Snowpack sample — Buffalo Mountain, Silverthorne, Colorado, USA (1/25/25, 10:11 AM MST)
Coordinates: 39.6222, -106.1139
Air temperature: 22 °F
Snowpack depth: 110 cm
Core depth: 30 cm
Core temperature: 42.8 °F
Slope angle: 12°, slope face: 102°
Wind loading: high
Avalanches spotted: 0
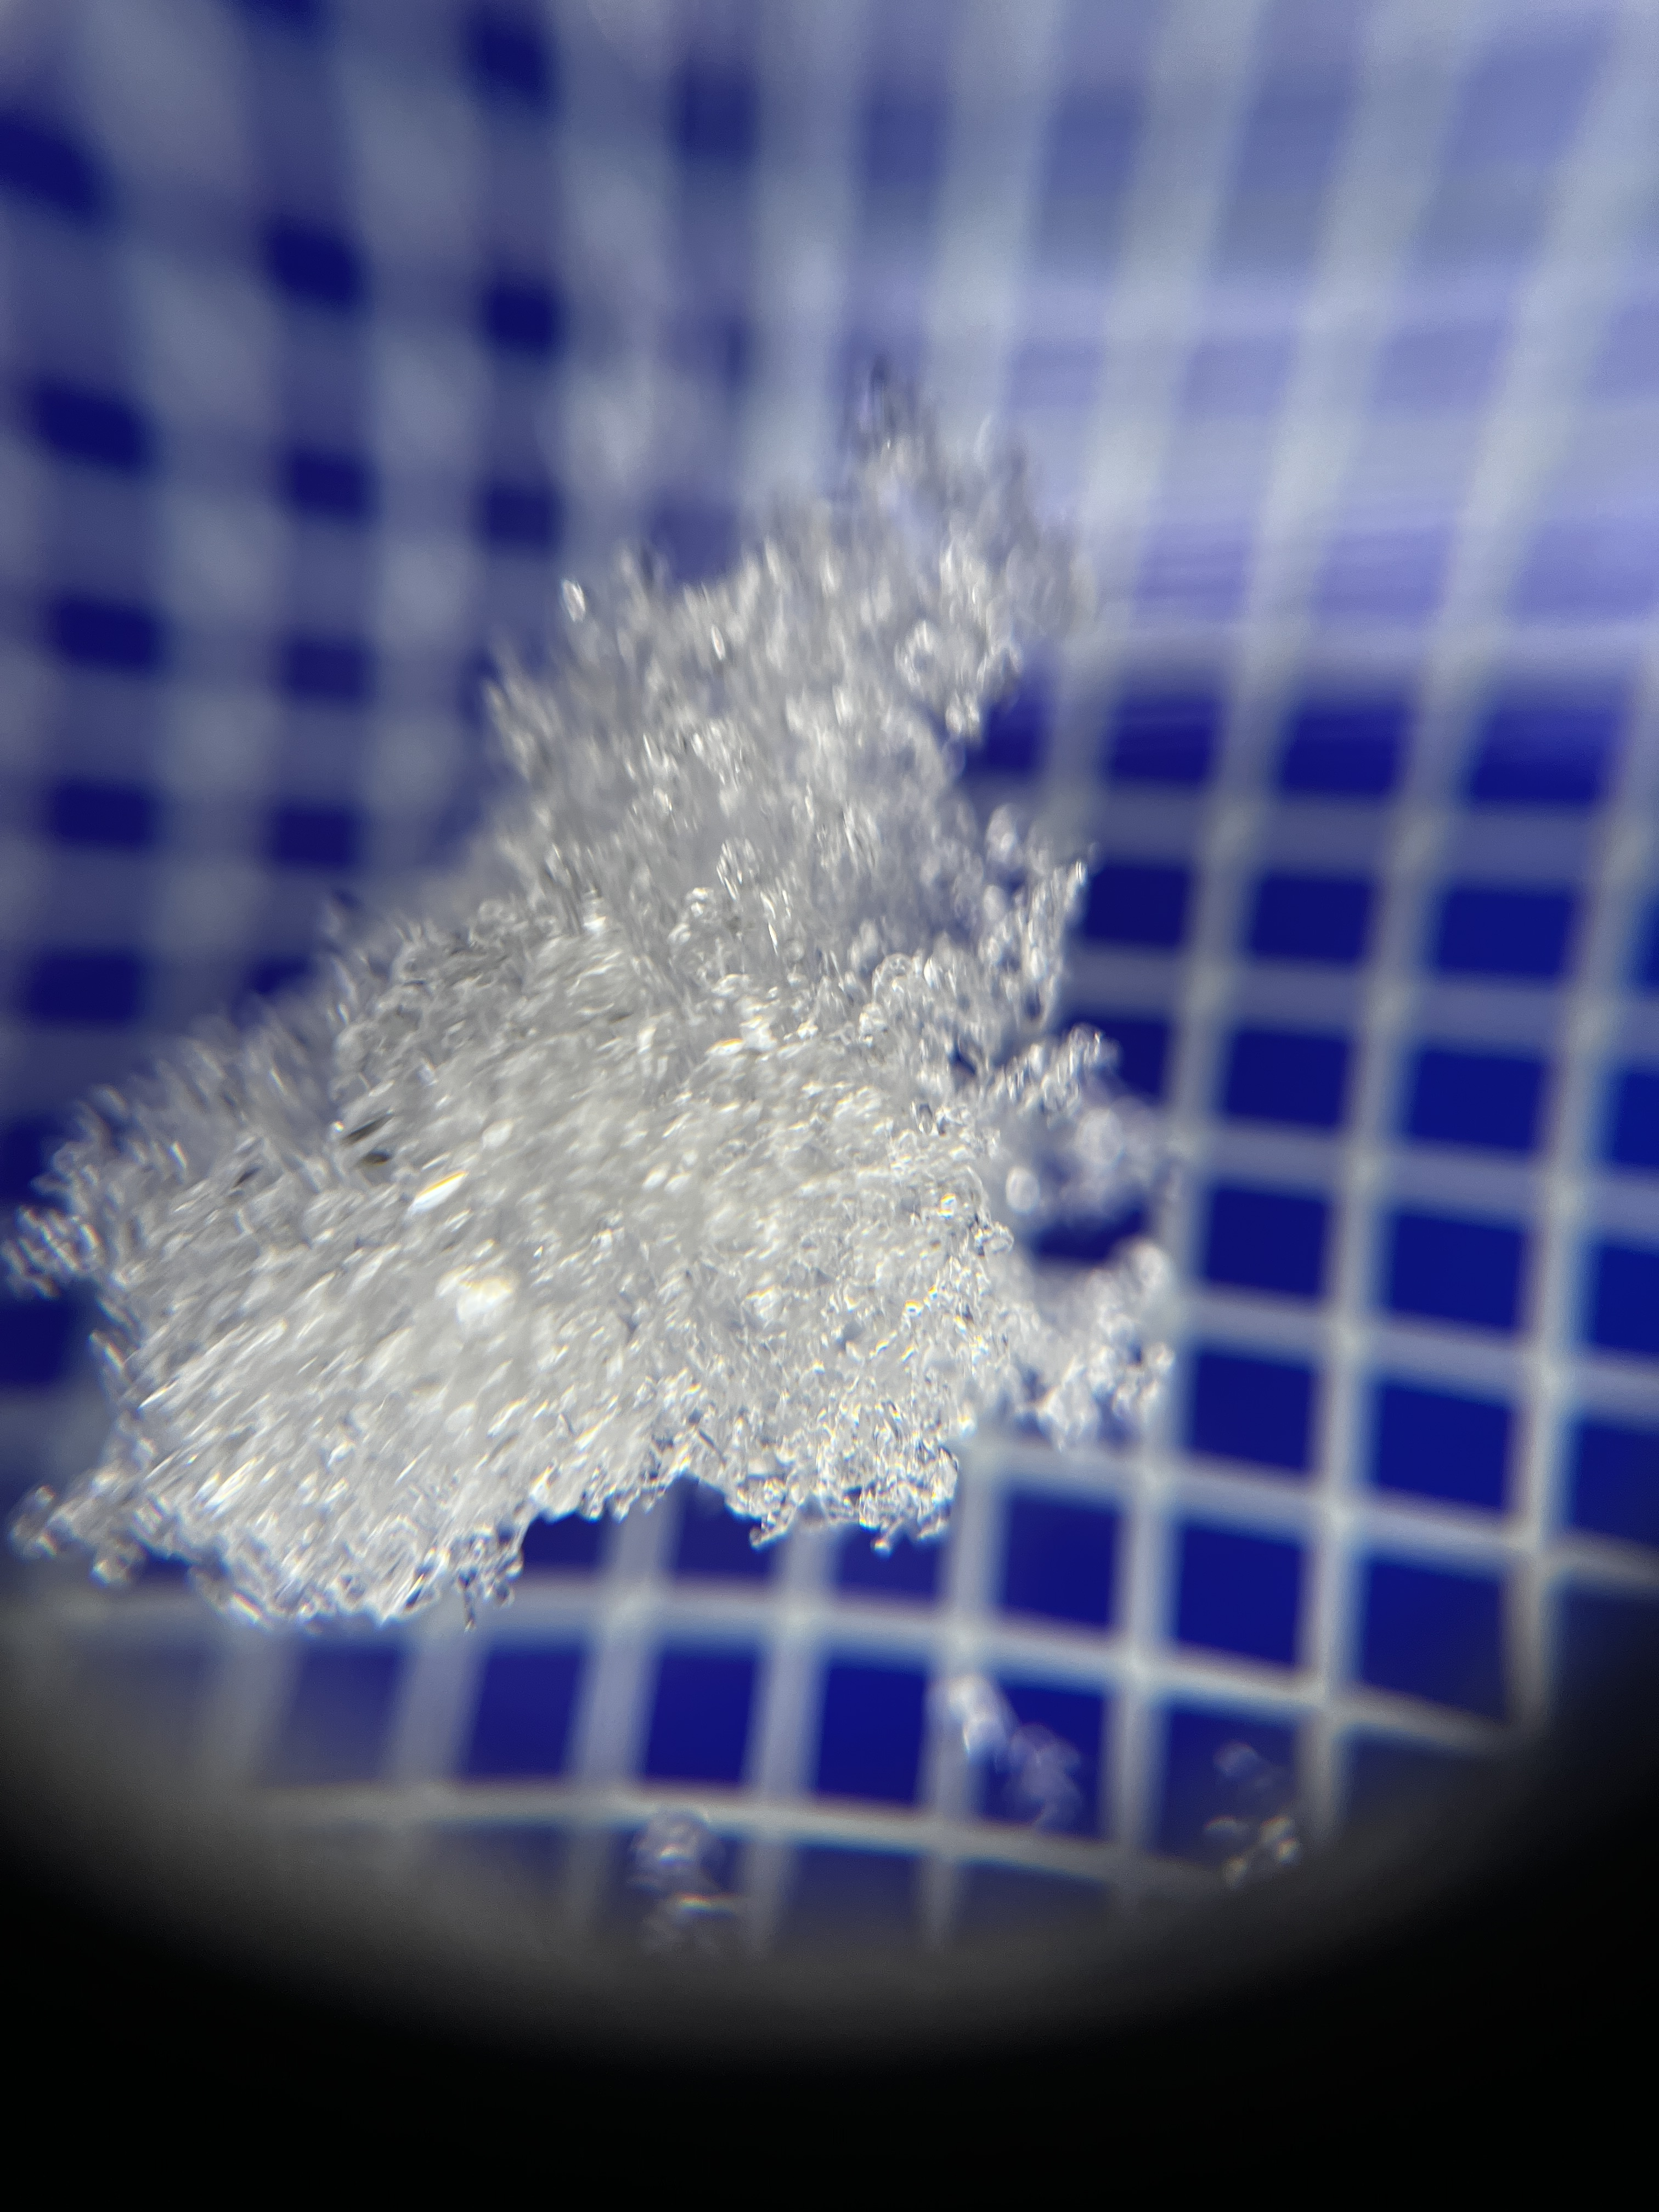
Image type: magnified_profile
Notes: No avalanches nearby, collected on the outskirts of a fire break 15 meters from the treeline, on way to Buffalo and Red Mountain